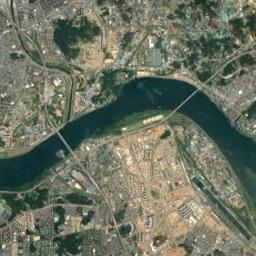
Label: river